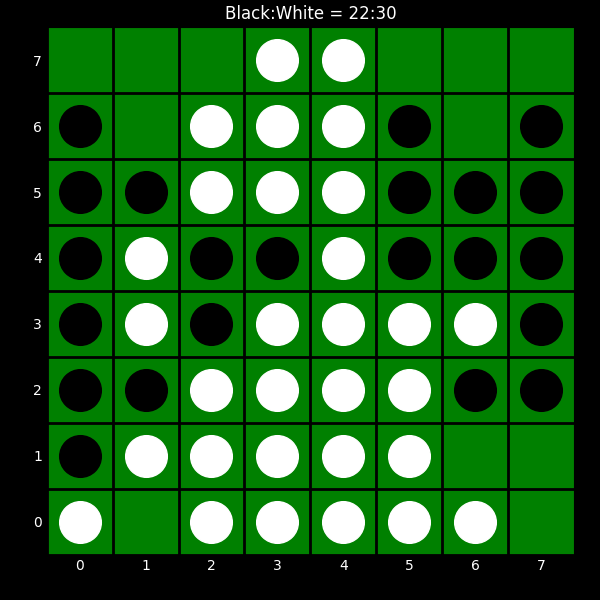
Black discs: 22
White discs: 30